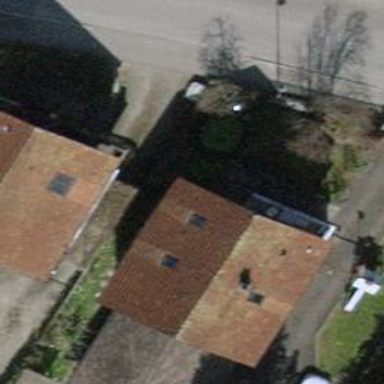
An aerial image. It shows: Driveway made of paving stones.